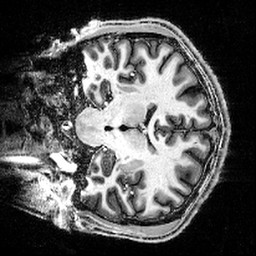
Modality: T1w
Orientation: coronal
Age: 23
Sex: male
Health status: healthy
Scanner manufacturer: siemens
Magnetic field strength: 9.4 T
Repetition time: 6 s
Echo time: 0.0023 s